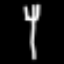
Label: fork